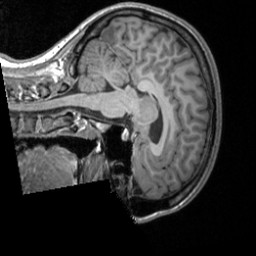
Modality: T1w
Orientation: sagittal
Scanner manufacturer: siemens
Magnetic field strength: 3 T
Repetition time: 1.9 s
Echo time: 0.00226 s